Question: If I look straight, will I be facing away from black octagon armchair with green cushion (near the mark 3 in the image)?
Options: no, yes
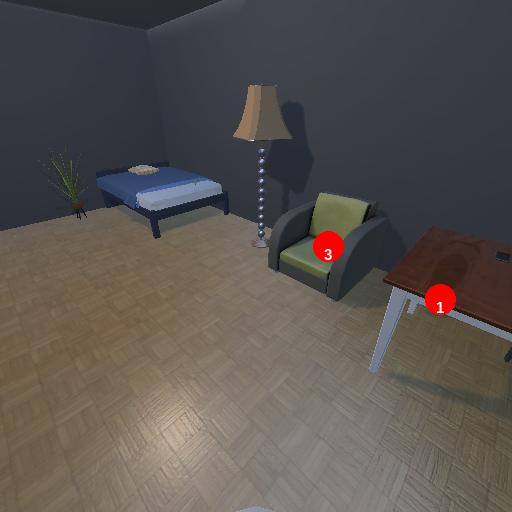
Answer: no